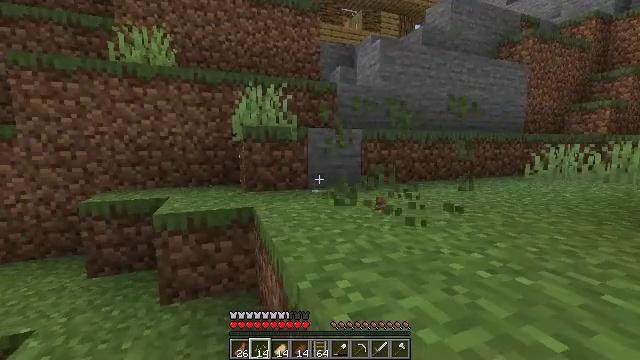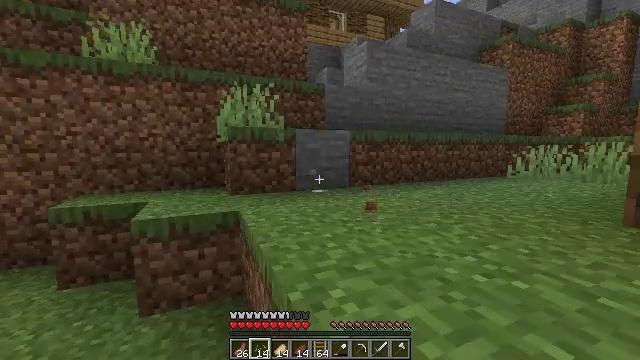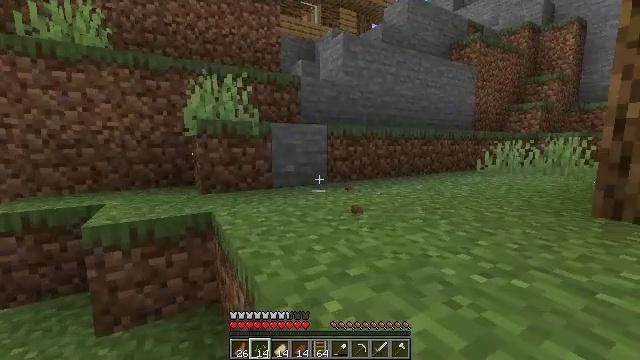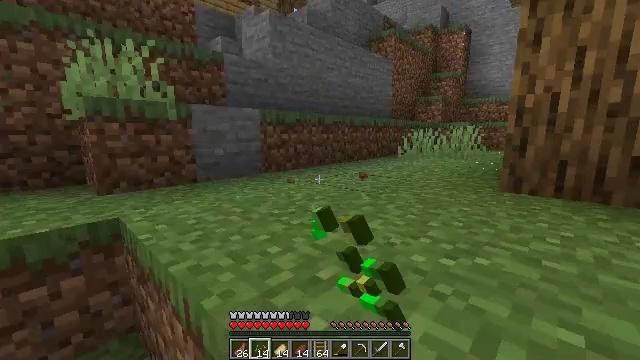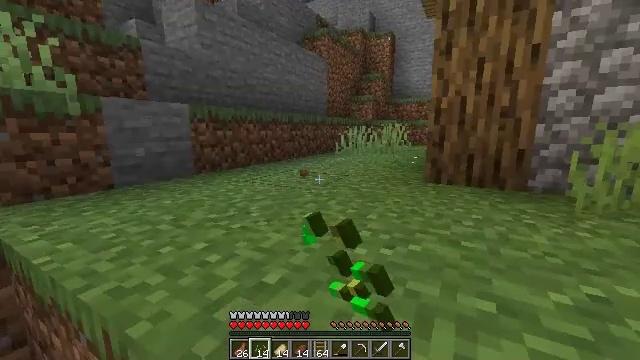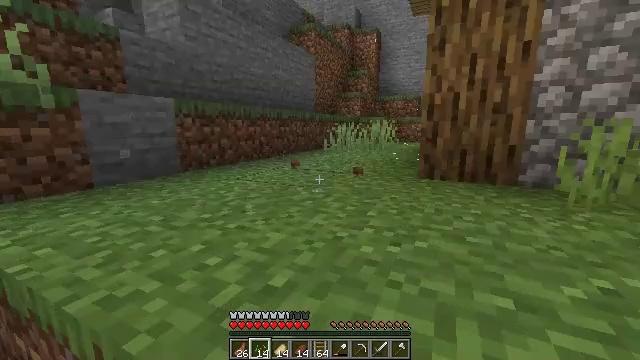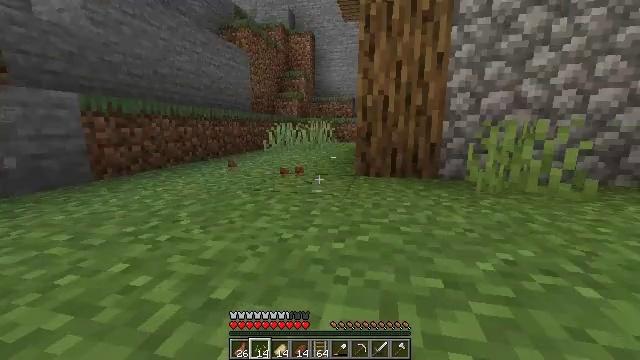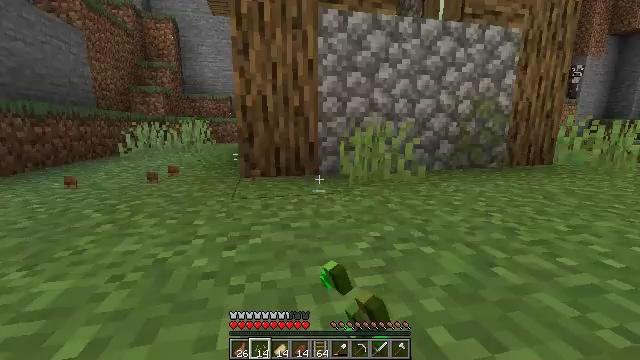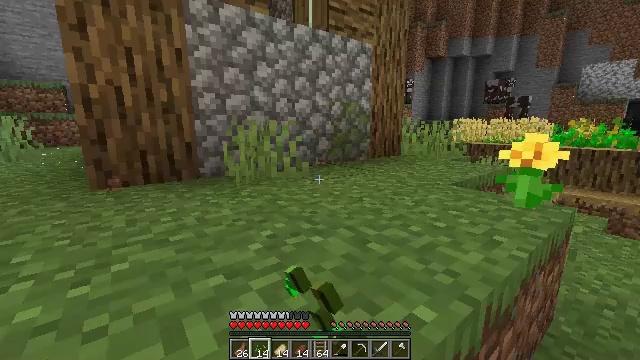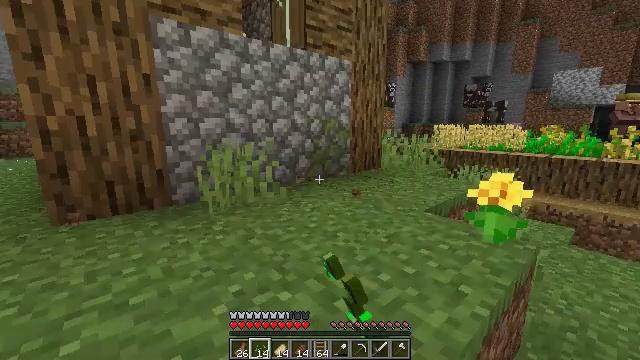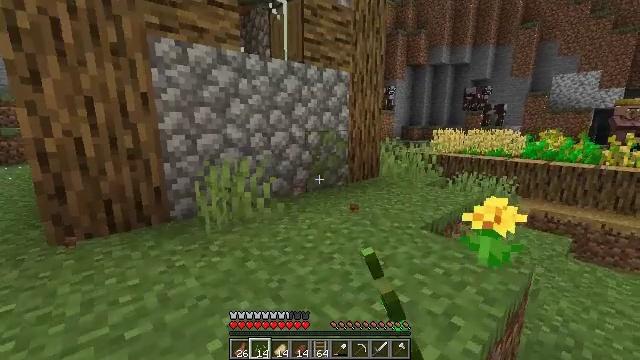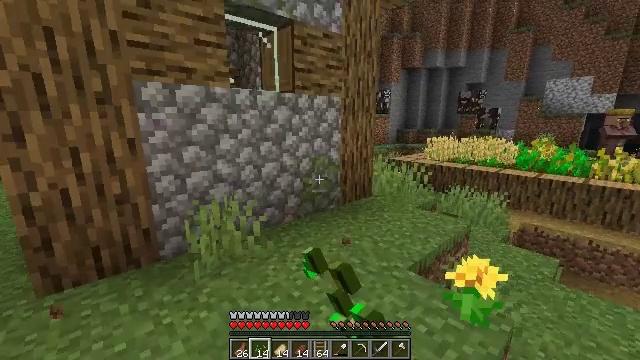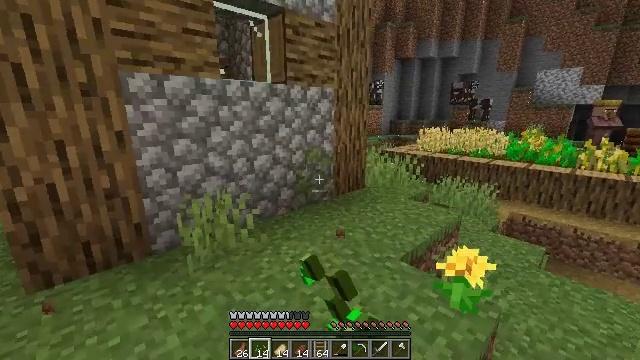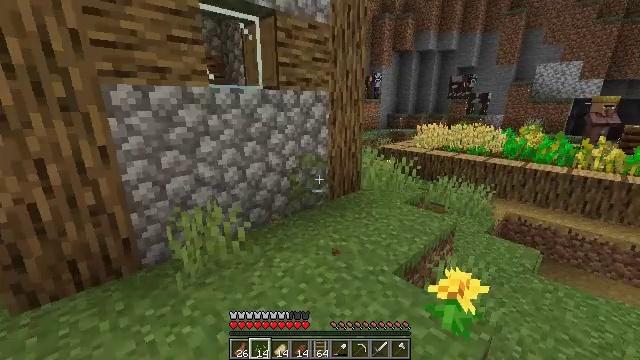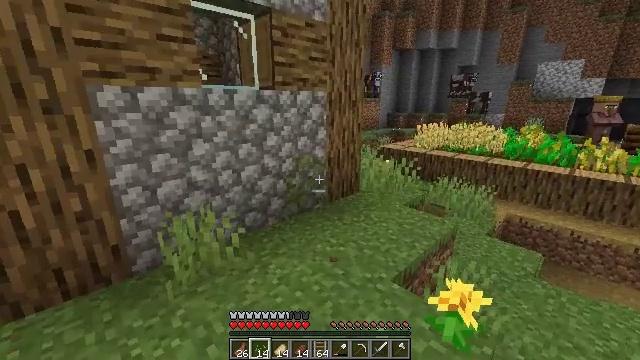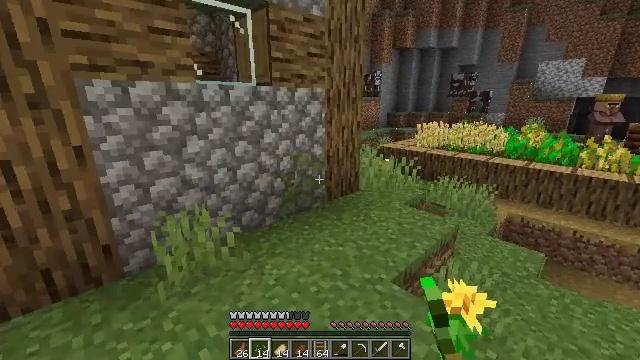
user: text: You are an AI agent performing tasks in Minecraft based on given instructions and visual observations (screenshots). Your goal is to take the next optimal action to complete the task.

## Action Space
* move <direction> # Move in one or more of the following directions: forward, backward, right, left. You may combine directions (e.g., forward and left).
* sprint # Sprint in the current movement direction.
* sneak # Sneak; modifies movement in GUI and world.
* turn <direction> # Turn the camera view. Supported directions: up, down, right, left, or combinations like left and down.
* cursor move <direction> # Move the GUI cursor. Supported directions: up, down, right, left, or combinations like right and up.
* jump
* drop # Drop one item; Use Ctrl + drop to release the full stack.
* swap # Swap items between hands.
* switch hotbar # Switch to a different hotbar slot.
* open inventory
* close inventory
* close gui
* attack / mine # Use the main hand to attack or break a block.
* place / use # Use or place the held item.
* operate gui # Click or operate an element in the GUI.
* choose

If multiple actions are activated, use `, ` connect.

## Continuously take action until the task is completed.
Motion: motion action
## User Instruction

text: Gather grass by holding the left mouse button.
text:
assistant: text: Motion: move forward, turn right, attack / mine
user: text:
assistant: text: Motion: move forward, turn right and down, attack / mine
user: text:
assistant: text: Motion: move forward, turn right and down, attack / mine
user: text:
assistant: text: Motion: turn right
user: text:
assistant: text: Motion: turn right, attack / mine
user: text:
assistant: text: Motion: turn right, attack / mine
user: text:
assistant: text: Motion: move forward, turn right, attack / mine
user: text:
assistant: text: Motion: move forward, turn right, attack / mine
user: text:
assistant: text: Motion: move forward, turn right, attack / mine, jump
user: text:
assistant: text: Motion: move forward, attack / mine, jump
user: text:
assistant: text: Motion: move forward, attack / mine, jump
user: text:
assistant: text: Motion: move forward, turn right and down, attack / mine, jump
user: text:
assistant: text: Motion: move forward, turn down, attack / mine
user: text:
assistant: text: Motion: move forward, attack / mine
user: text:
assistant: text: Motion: attack / mine
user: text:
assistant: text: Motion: turn left, attack / mine
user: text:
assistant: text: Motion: turn left, attack / mine
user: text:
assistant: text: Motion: turn left and down, attack / mine
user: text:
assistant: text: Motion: turn left, attack / mine
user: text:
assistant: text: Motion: turn left, attack / mine
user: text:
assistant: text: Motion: turn left and down, attack / mine
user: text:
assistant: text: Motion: turn left and down, attack / mine
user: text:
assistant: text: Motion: turn left and down, attack / mine
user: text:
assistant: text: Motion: attack / mine
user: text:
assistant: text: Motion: move forward, turn left, attack / mine
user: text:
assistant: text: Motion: move forward, turn left
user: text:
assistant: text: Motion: move forward, turn left and up
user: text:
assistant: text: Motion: move forward, turn left and up
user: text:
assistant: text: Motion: move forward, turn left and up
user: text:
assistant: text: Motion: move forward, sprint, turn right and up